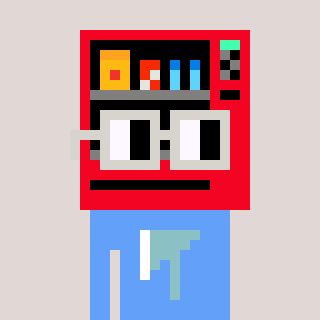
a pixel art character with square light gray glasses, a vending machine-shaped head and a blue-colored body on a warm background